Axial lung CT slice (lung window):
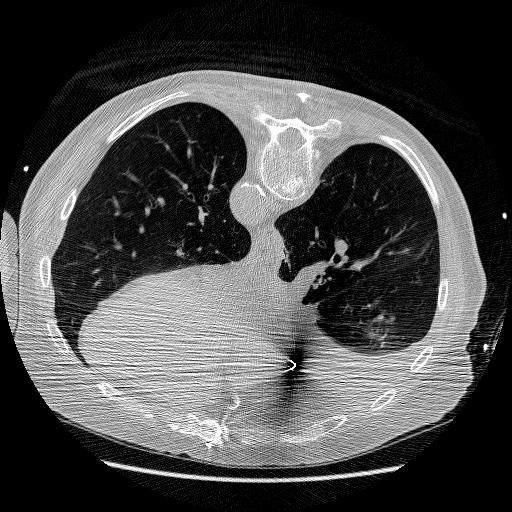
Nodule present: no